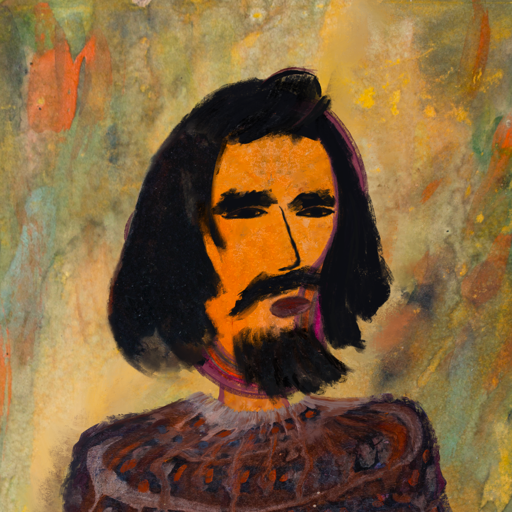
Background: Comrade, Head And Neck Side: Hypocrite_w_Hair, Face Side: Mosgoul, Bust: Hypocrite, Hair Side: Mosgoul, Head Accessory: Blank, Second Necklace: Blank, Necklace: Blank, Baby: Blank